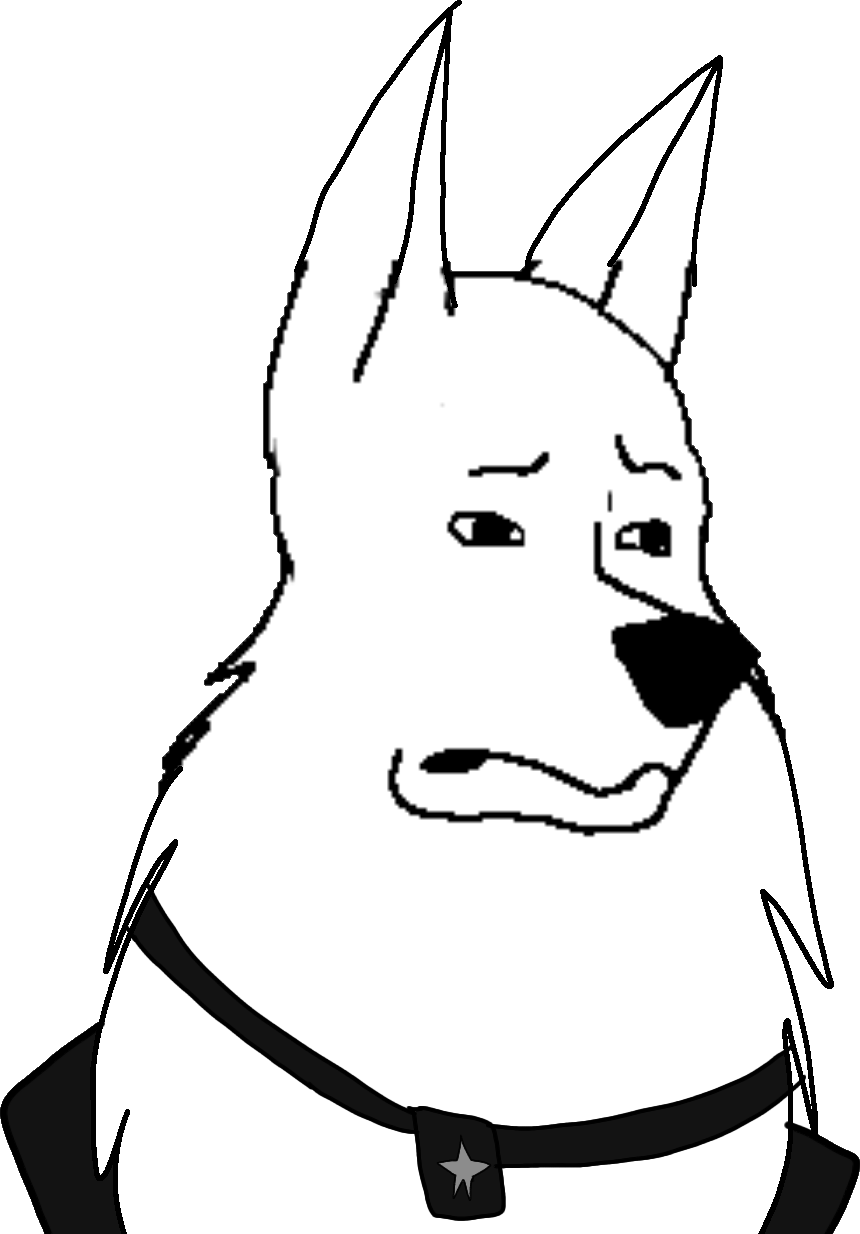
Label: 5_Animal